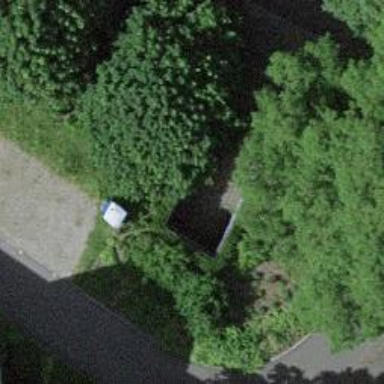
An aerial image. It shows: Parking entrance.